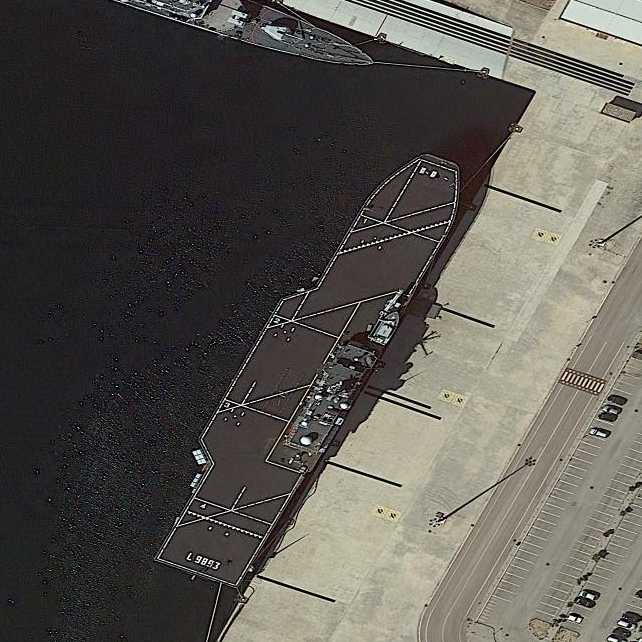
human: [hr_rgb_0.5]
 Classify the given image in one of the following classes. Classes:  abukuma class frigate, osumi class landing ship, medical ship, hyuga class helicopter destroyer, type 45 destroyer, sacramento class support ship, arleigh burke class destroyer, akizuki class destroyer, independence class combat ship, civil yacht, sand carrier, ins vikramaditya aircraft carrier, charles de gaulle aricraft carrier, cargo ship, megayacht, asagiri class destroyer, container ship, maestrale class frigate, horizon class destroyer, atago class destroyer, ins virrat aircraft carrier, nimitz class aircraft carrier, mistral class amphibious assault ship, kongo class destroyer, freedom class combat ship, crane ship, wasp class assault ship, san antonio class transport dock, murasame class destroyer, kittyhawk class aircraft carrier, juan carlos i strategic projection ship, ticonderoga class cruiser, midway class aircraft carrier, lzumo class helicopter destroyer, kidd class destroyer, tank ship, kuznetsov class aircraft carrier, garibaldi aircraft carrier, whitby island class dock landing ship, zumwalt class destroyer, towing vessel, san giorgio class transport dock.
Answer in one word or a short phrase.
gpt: San Giorgio class transport dock